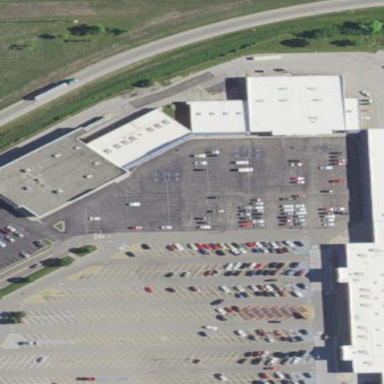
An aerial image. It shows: Retail building.